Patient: sex F, age 69
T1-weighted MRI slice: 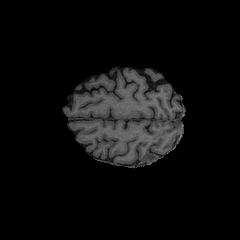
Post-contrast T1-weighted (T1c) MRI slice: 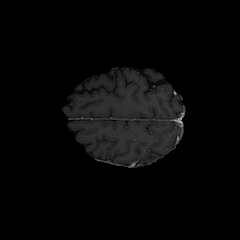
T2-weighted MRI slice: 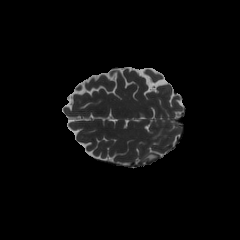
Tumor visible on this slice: yes
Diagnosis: Glioblastoma, IDH-wildtype
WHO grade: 4